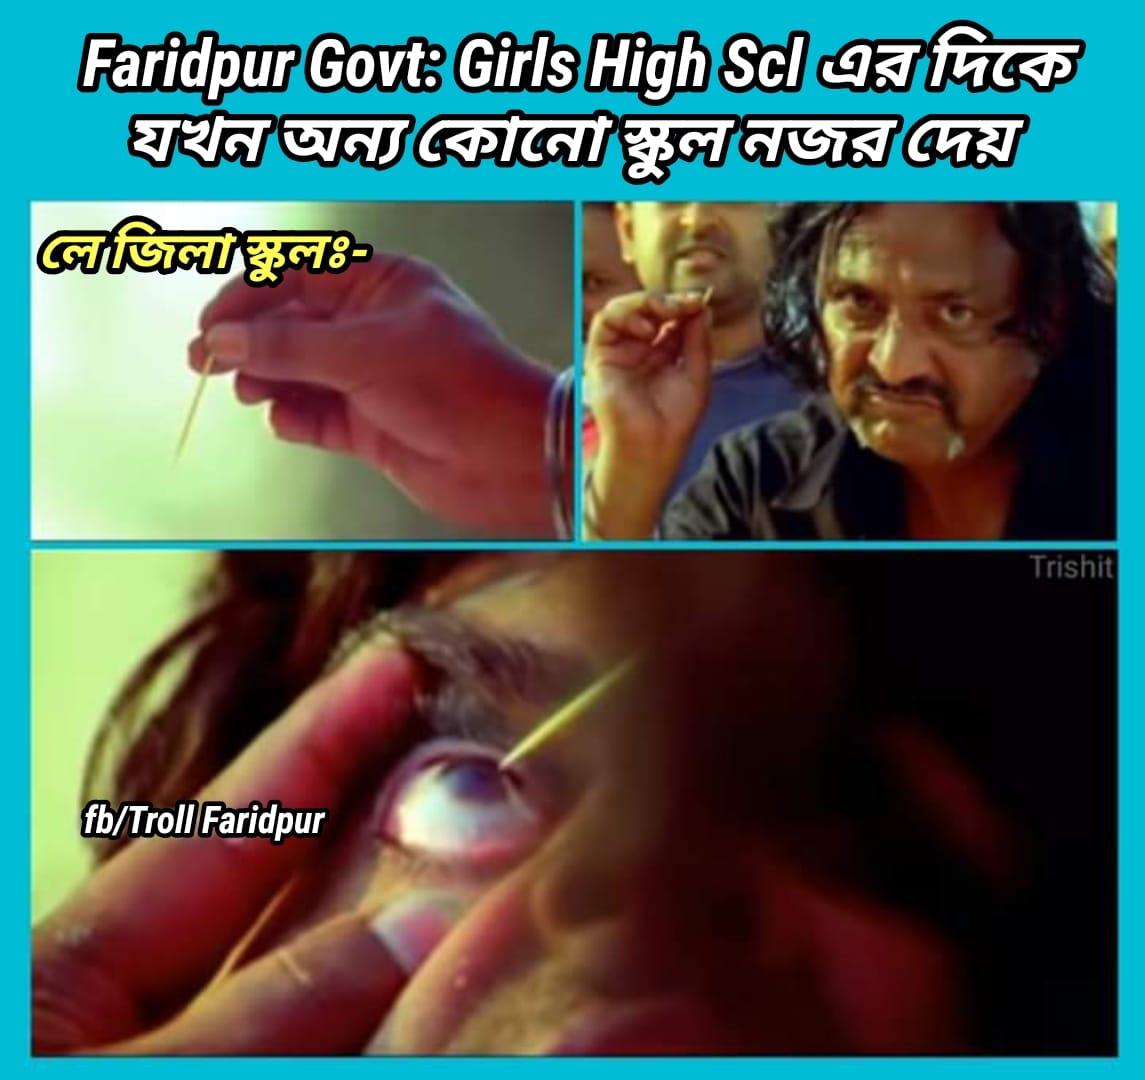
Caption: Faridpur Govt: Girls High Scl এর দিকে যখন অন্য কোনো স্কুল নজর দেয়    লে জিলা স্কুলঃ-
Label: hate